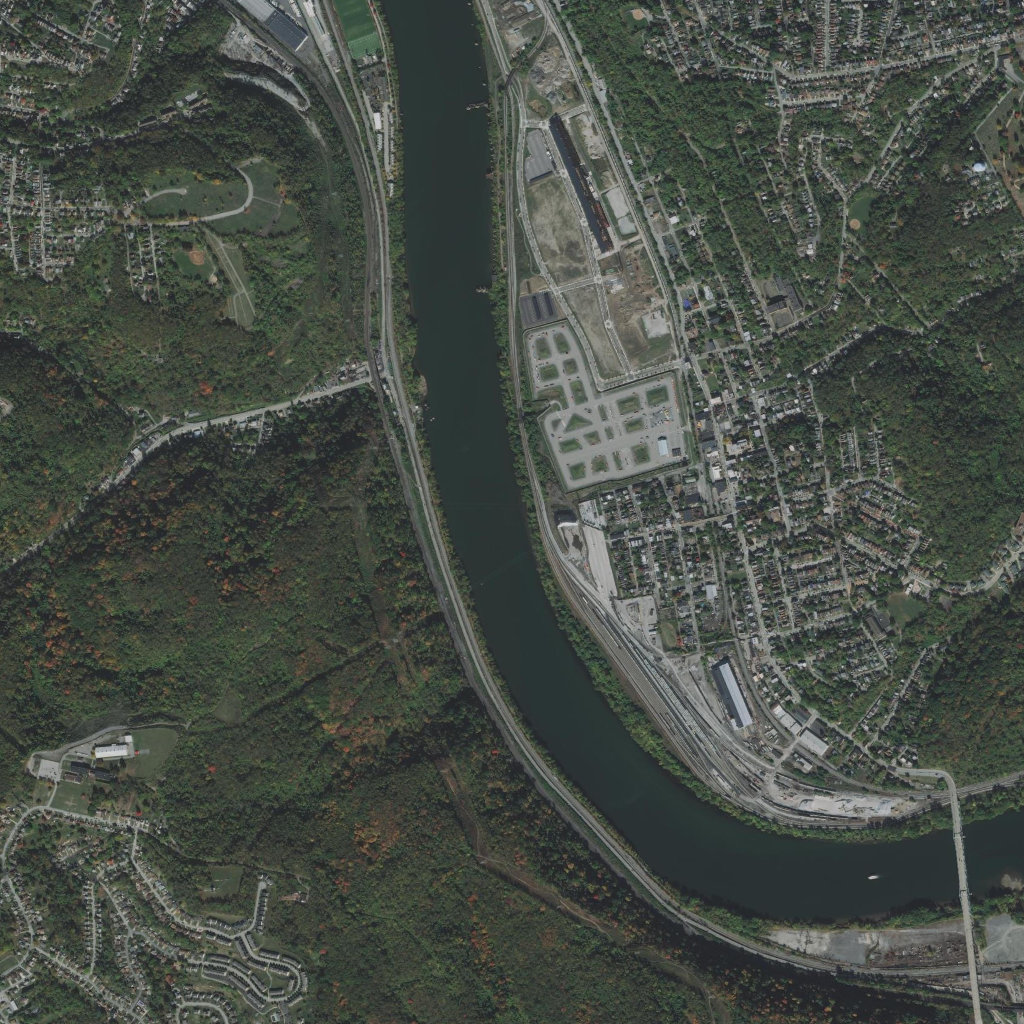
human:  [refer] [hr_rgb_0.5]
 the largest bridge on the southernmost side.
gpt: <box>[[92, 76, 96, 99, 0]]</box>

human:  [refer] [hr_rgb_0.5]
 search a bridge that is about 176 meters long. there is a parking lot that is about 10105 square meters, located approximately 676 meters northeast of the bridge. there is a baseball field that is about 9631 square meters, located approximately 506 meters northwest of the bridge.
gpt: <box>[[36, 33, 36, 39, 0]]</box>

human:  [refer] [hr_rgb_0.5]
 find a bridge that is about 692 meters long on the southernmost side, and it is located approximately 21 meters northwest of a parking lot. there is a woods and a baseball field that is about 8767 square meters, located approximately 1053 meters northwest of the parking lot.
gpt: <box>[[92, 76, 95, 99, 0]]</box>